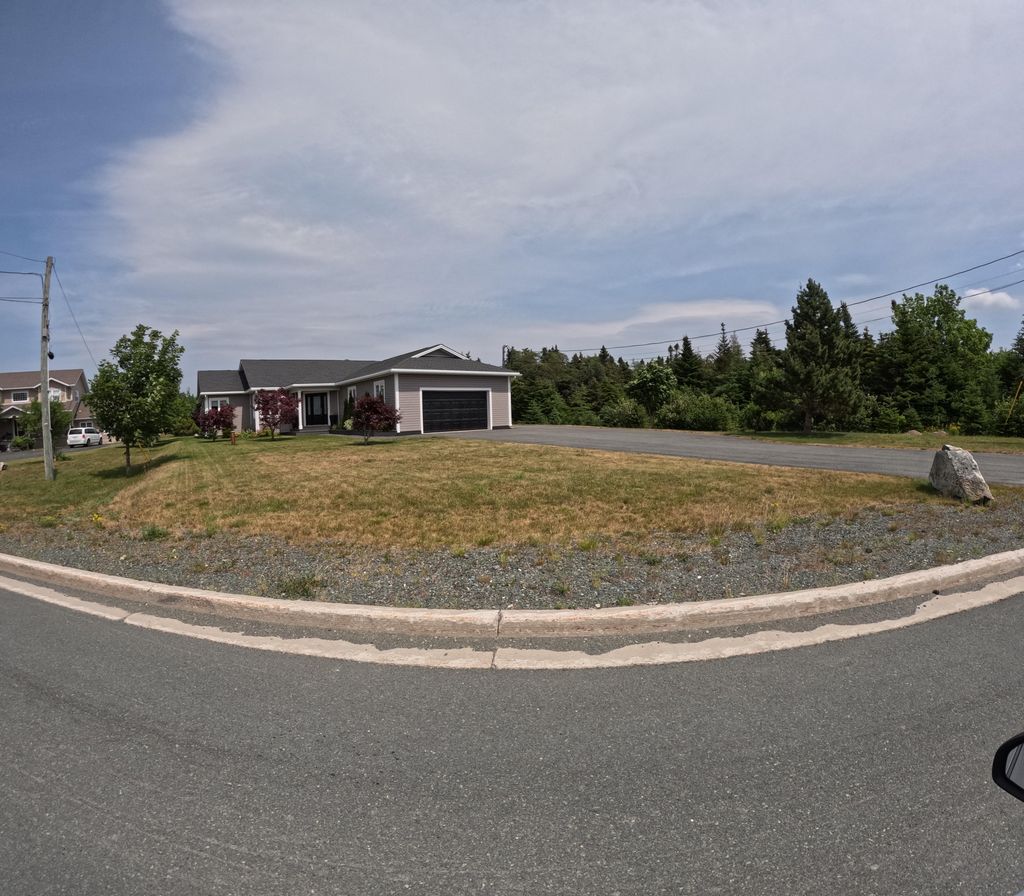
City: st_johns